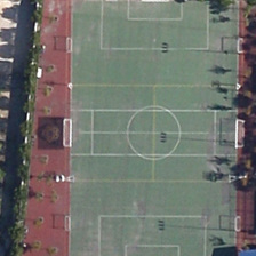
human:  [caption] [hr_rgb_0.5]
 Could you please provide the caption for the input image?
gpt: Most areas of the playground are covered with green grass.

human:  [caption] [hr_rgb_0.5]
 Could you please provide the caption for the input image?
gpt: Most of the area of the children's playground is green.

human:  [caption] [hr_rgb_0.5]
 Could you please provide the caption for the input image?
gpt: Most of the playground is covered with green grass.

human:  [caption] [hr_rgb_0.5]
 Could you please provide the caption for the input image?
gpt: Most of the park is covered with green grass.

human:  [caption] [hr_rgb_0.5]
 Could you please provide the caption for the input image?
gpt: Most of the park is green grass.